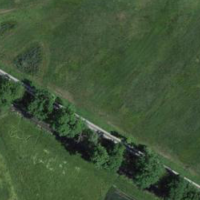
EUNIS habitat code: 24
Species observed at this site:
Tettigonia viridissima
Lysimachia vulgaris